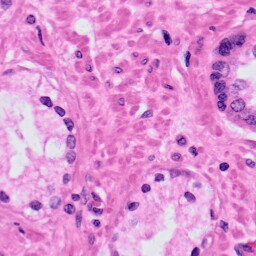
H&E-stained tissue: Prostate